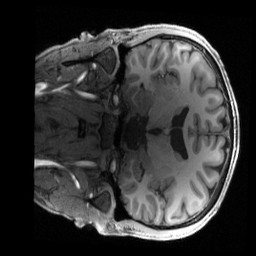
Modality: T1w
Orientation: coronal
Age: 26
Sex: male
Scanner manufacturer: siemens
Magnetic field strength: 3 T
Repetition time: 2.4 s
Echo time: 0.00222 s